Interaction volume radius: 5 \u00c5
Interaction volume height: 25 \u00c5
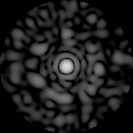
Disorder parameter: 0.8271